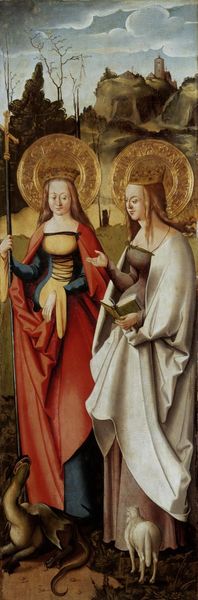
Titel: Die Heiligen Margaretha und Agnes
Künstler: Meister IS mit der Schaufel
Standort: Karlsruhe
Institution: Staatliche Kunsthalle Karlsruhe
Schlagwörter: baum, berg, blau, dunkel, felsen, gemälde, himmel, umhang, weiß, wolken, bäume, frauen, gelb, grün, landschaft, stadt, äste, braun, bunt, damen, frau, grau, hintergrund, kleid, kleider, licht, ölbild, hund, rot, schloss, tier, tiere, weg, wolke, hochformat, malerei, blond, bibel, falten, bild, niederlande, erde, hügel, kirche, gewand, gold, haare, mantel, gewänder, mutter, paar, krone, locken, pferd, turm, hellblau, schwanz, schweif, zwei, mieder, stab, fels, farbe, weis, blue, crown, hands, oil, red, religious, robes, white, women, dress, hair, lady, nose, painting, robe, woman, yellow, zwei frauen, lesen, schwanger, katze, ruine, lamm, schaf, buch, burg, vergoldet, kreuz, religion, geld, jungfrau, schlange, altar, hand, heiligenschein, zähne, stäbe, nimbus, christlich, angels, clouds, rock, sky, tree, zunge, mittelalter, building, hill, hills, mountain, nature, echse, tower, trees, eyes, elisabeth, heilige, wei?, heilig, maria, madonna, magdalena, gilt, christen, mutter gottes, lämmchen, castle, mother, mouth, animals, dog, tail, saint, ziege, ungeheuer, christentum, cross, drachen, einhorn, drache, wings, fot, altarbild, anna, tafelbild, purpur, zepter, bergen, mütter, kronen, gottesmutter, cat, kamel, gothic, medieval, heiligenscheine, katharina, circle, biebel, horse, kreuzstab, predigen, book, heiligendarstellung, lindwurm, frömmigkeit, kreutz, naher osten, sheep, lamb, dragon, christian, agnes, saints, tan, unsere liebe frau, stick, heilige maria, staff, margarethe, königinnen, altarpiece, otter, blonde, landschadft, middle age, halo, margarete, holy, madonna mit dem kind, halos, gild, goose, felsenm, crowns, oil paint, gurg, frettchen, #lamm, drachewn, mather, gottesgebärerin, maria von nazaret, st. margaret of antioch and st. catherine, st. margaret of antioch, womensaints, margaret, saint margaret, ddrache